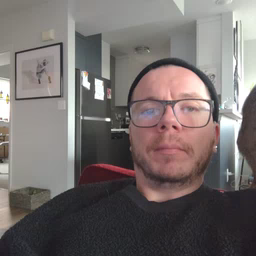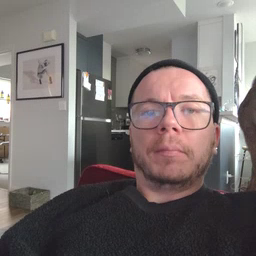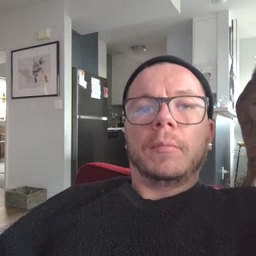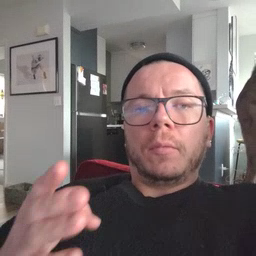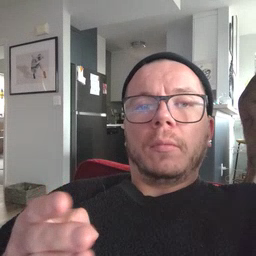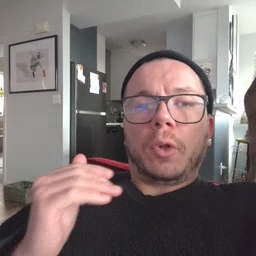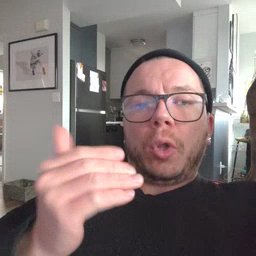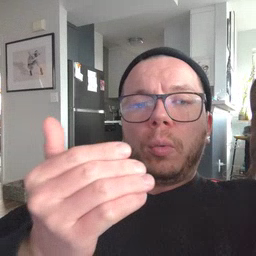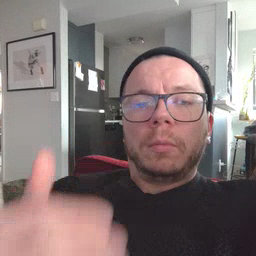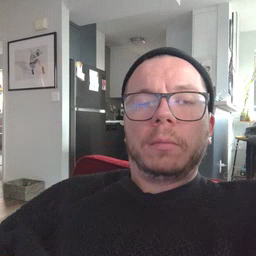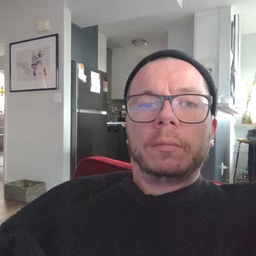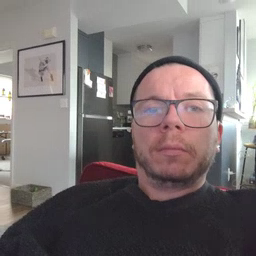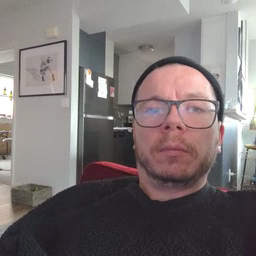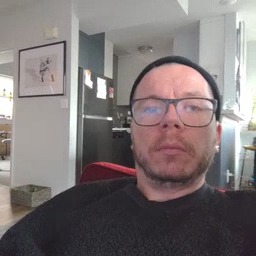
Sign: close